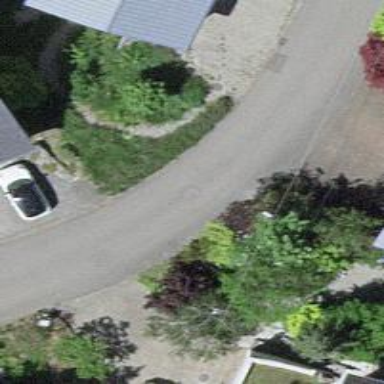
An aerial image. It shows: Residential road.